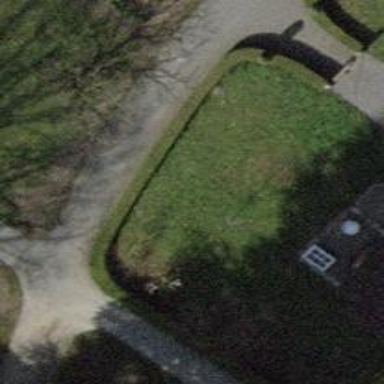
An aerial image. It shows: Hedge barrier.